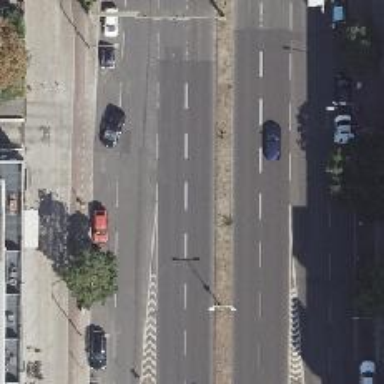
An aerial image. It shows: Secondary motorway with asphalt surface.